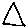
Label: triangle